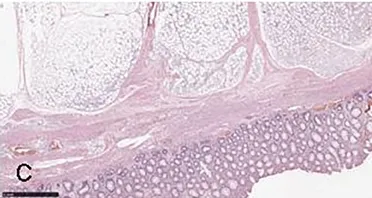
Lipoblastoma histology: multilobulated soft tissue lesion comprising groups of peripherally lipoblast that are separated by fibrous septa and a distinct peripheral pseudocapsule was typical of all cases. And signs of vascular congestion were present in patient 2.
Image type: pathology (h&e)